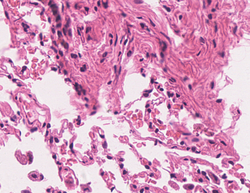
Tumor epithelial tissue: no
Tumor-associated stroma tissue: no
Normal tissue: yes